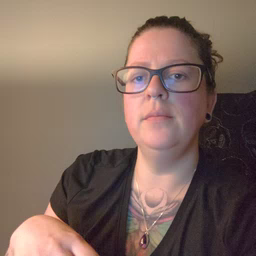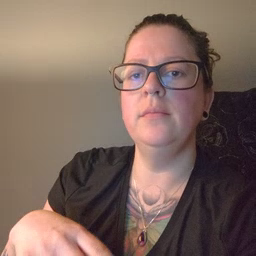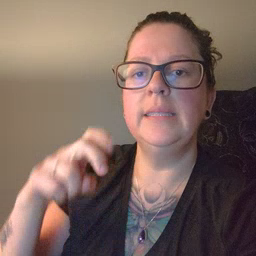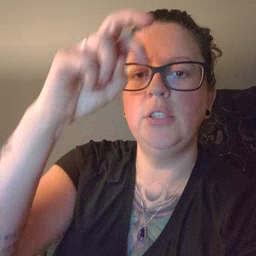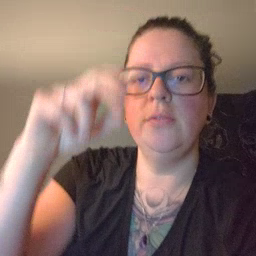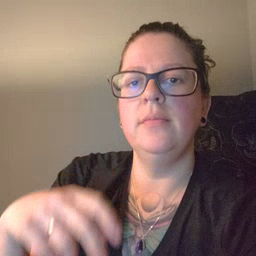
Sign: stairs